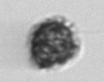
Label: Syracosphaera_pulchra